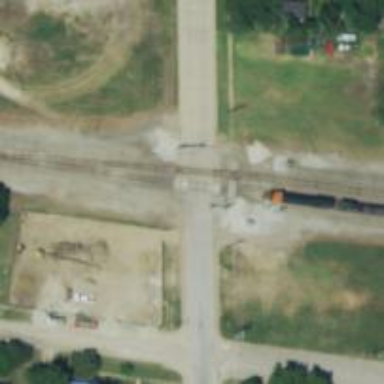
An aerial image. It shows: Railway siding for service.